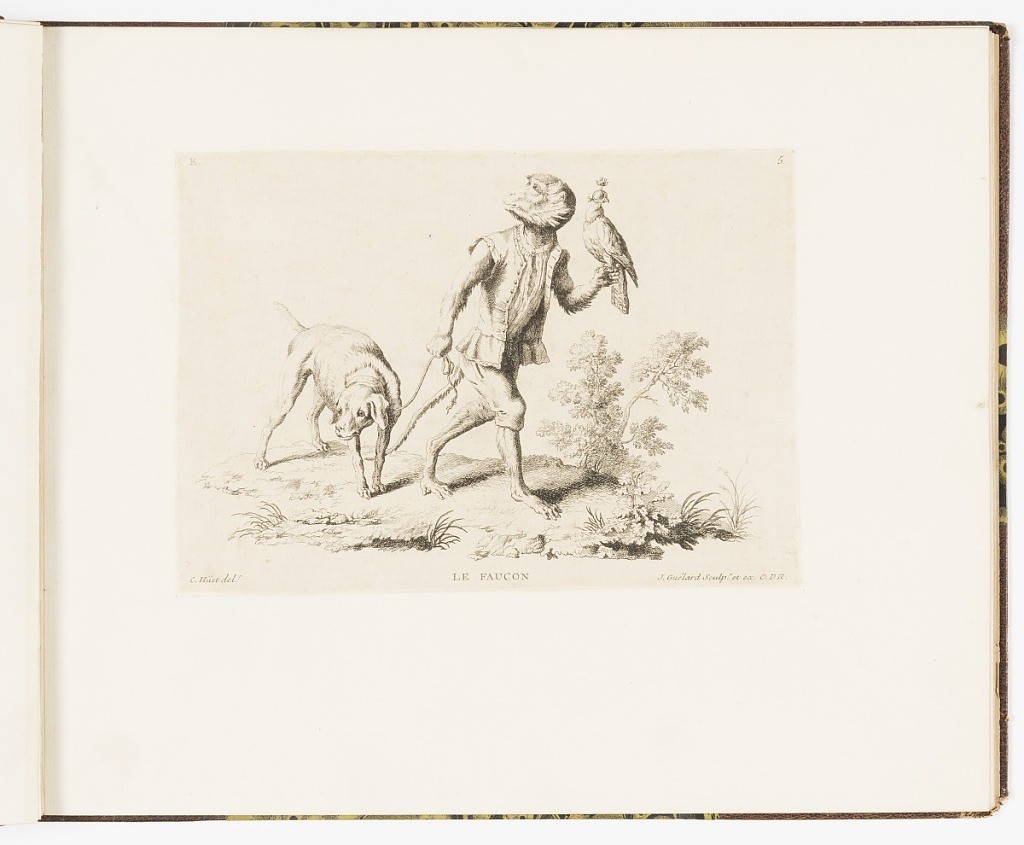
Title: LE FAUCON
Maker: Christophe Huet, French, 1695 – 1759
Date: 1743
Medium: Etching on laid paper
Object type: Bound print
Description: Plate 5 of a series of 23 prints featuring monkeys acting as humans in various figural scenes. In an outdoor setting, a figure of a male monkey dressed as a gentleman hunter, wearing a waistcoat with buttons, tunic, and pants. He holds a falcon wearing blinders (a hood concealing the bird's eyes) in his left hand and turns to face the left. In his right hand, he holds the leash of a hunting dog--the hound has its eyes near the ground at left.